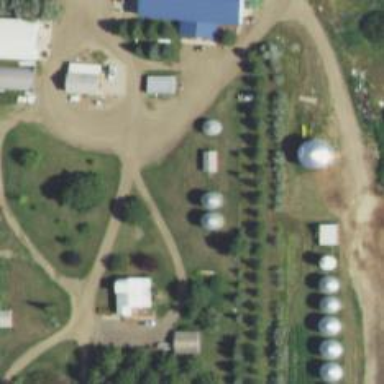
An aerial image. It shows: Silo.